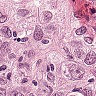
Metastatic tissue present: yes